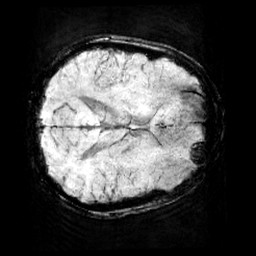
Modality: minIP
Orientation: axial
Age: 12
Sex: male
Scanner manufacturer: siemens
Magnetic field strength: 3 T
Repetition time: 0.027 s
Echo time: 0.02 s